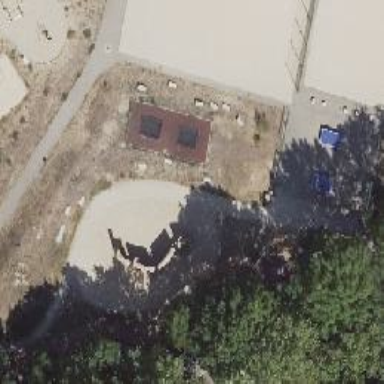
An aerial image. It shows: Playground featuring trampoline.